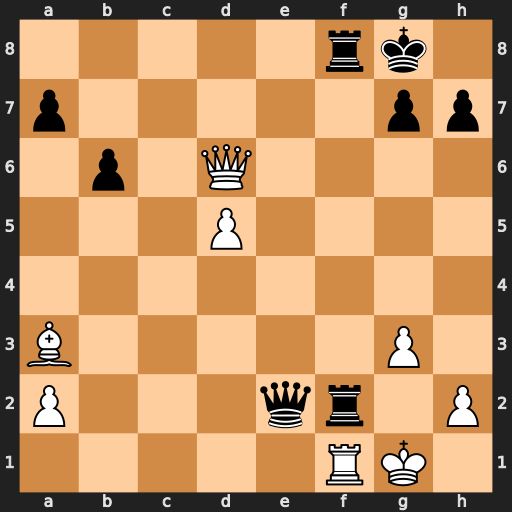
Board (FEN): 5rk1/p5pp/1p1Q4/3P4/8/B5P1/P3qr1P/5RK1
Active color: w
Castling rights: -
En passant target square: -
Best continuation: Qxf8+ Rxf8 Rxf8#